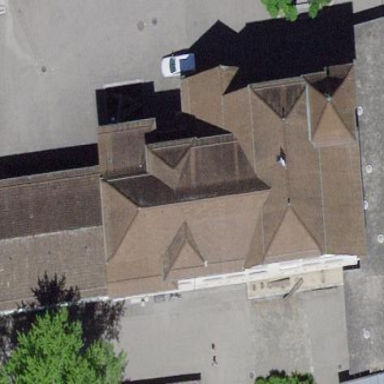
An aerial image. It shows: School building.